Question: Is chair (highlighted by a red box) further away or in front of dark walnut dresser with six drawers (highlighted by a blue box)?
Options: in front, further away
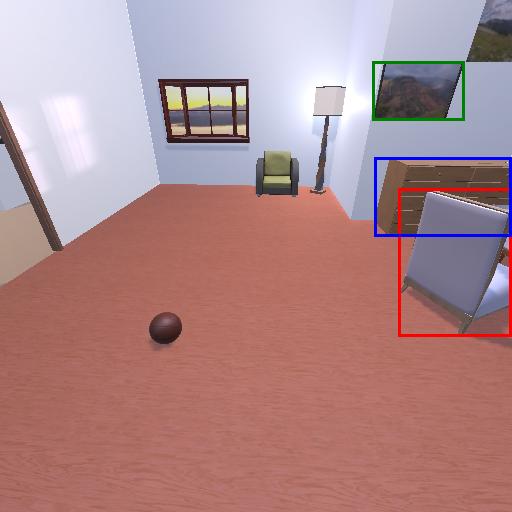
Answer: in front